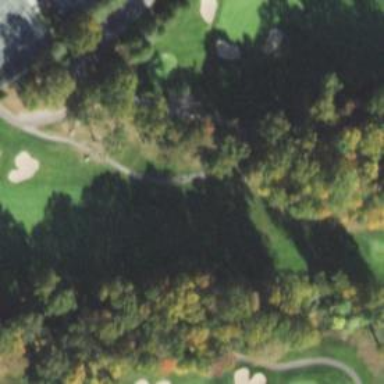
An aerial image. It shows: Path designated for golf carts.